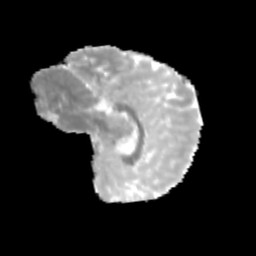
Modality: MD
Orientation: sagittal
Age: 11
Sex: female
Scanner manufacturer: siemens
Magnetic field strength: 3 T
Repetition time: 3.8 s
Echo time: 0.07 s